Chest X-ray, PA view. Patient: 38 years old, sex M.
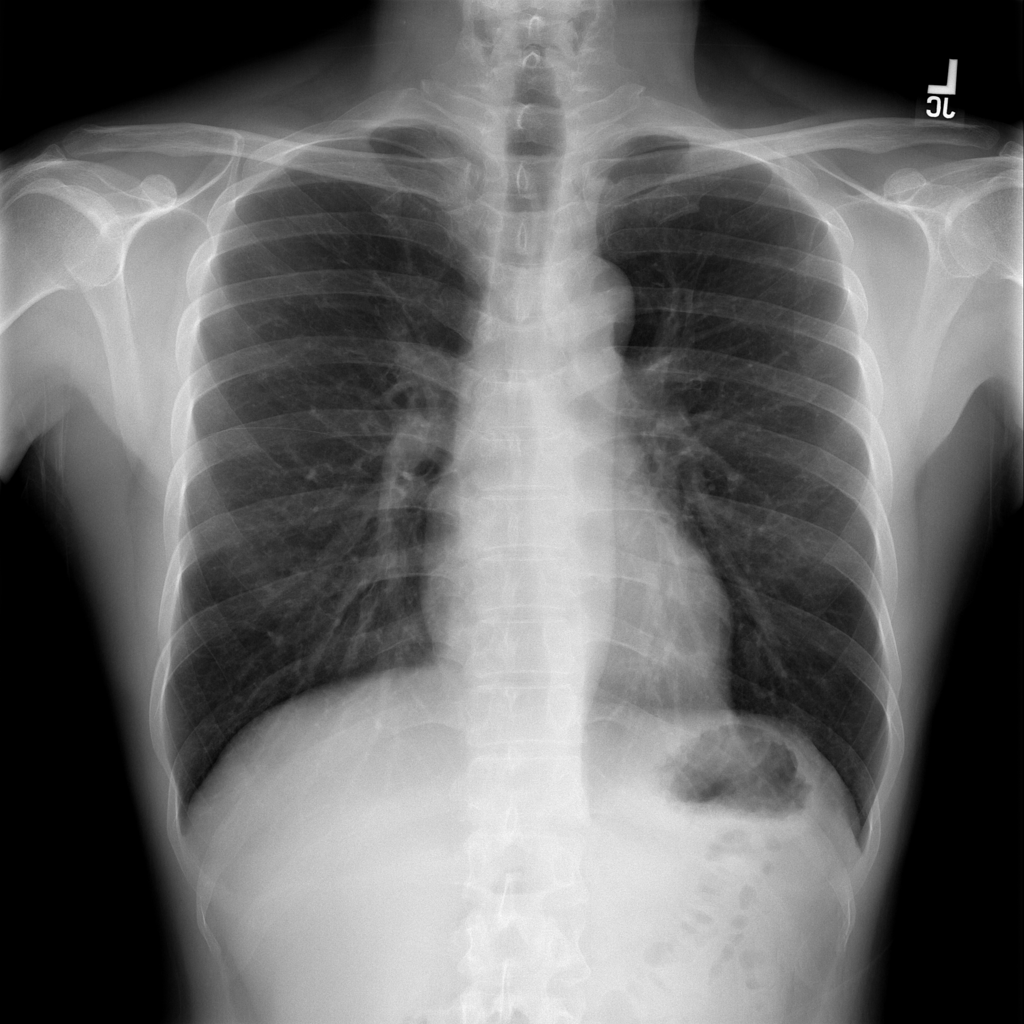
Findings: No Finding